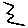
Label: zigzag